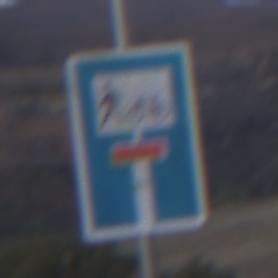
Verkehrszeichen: SackgasseRadverkehrFussgaengerDurchlaessig
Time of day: Dusk
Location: Outdoor (Nature)
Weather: Clear
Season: NotSpecified
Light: Natural